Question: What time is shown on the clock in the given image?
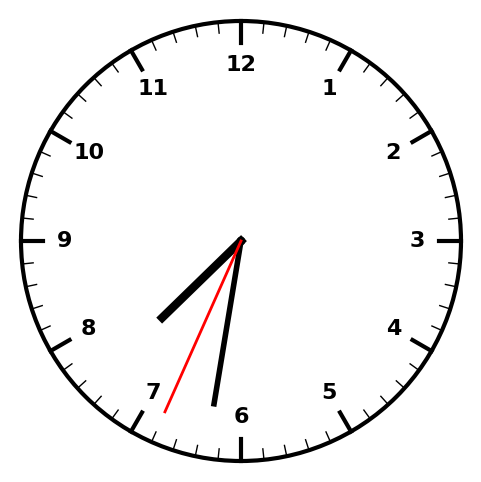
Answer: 07:31:34